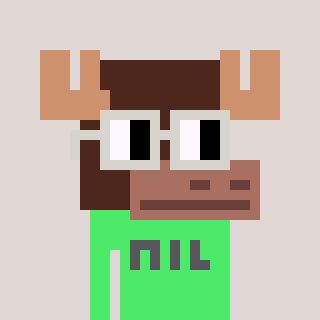
a pixel art character with square light gray glasses, a moose-shaped head and a teal-colored body on a warm background